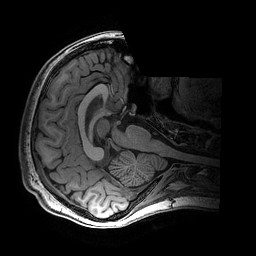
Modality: T1w
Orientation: axial
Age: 21
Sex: female
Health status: healthy
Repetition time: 2.53 s
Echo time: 0.0034 s